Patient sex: M
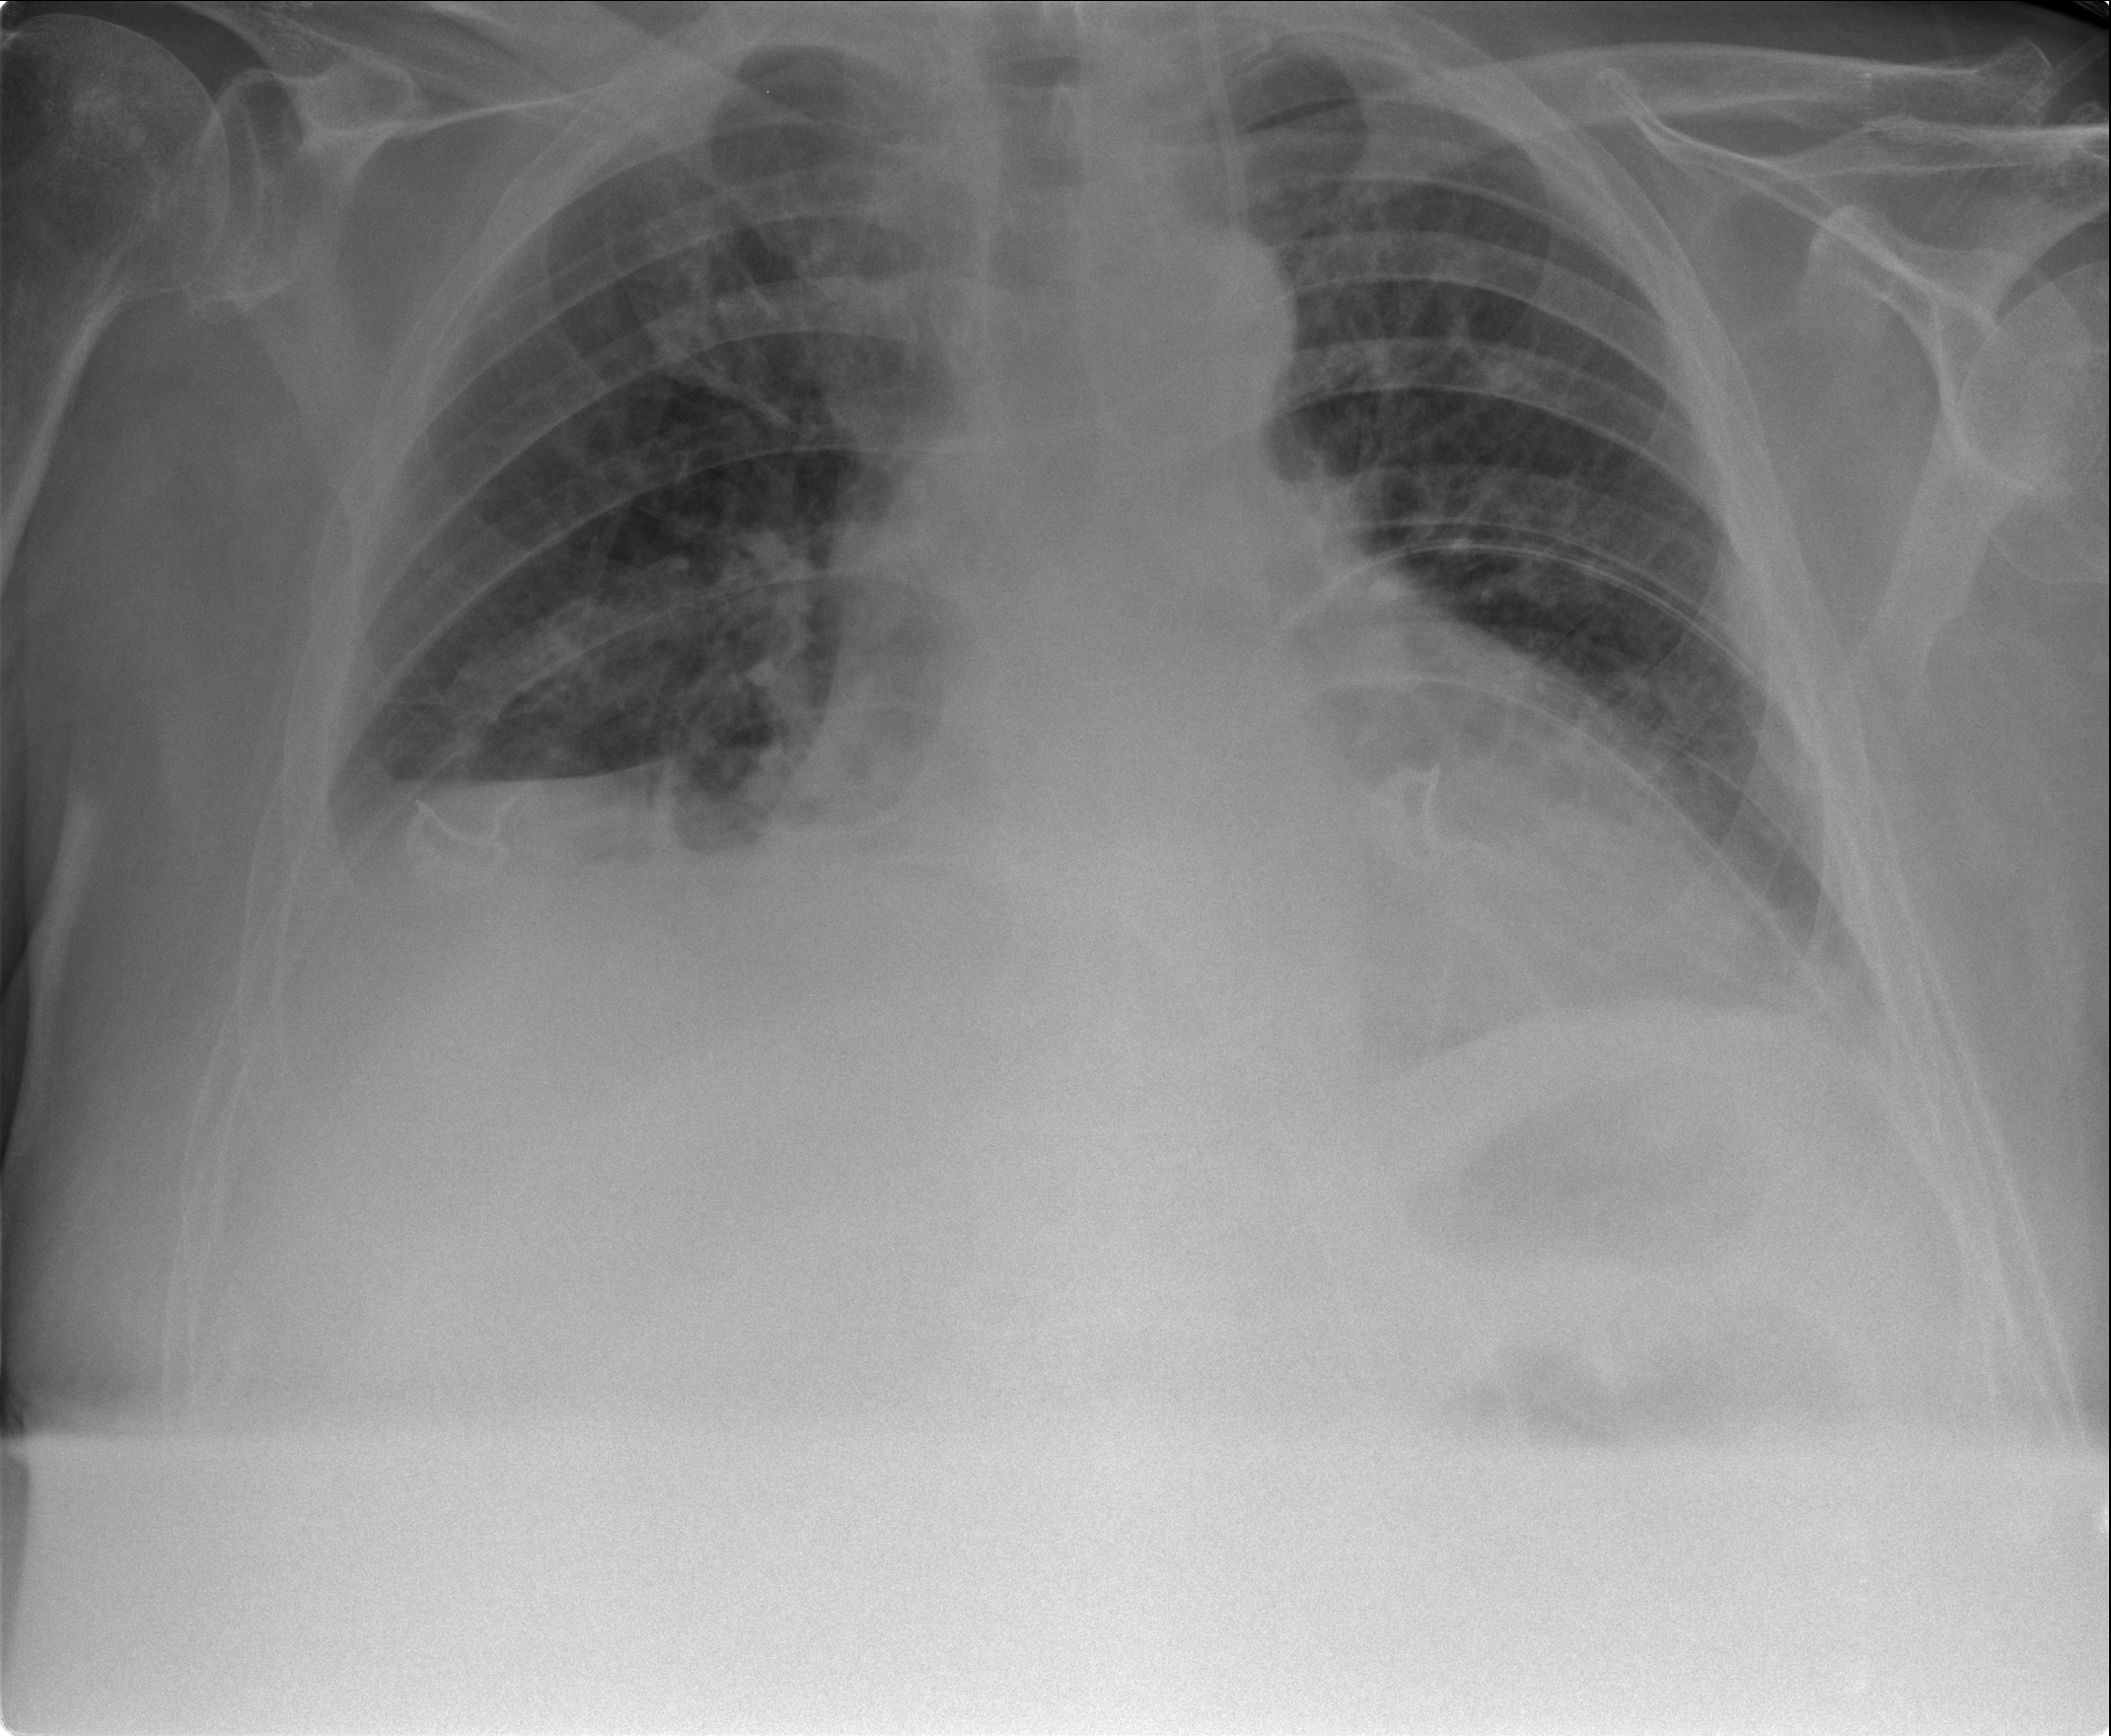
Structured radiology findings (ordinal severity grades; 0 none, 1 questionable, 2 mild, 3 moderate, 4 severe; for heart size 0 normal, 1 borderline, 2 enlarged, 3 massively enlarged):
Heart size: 3
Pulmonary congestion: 0
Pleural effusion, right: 3
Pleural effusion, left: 0
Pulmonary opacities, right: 0
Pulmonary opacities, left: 2
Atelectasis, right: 3
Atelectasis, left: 2